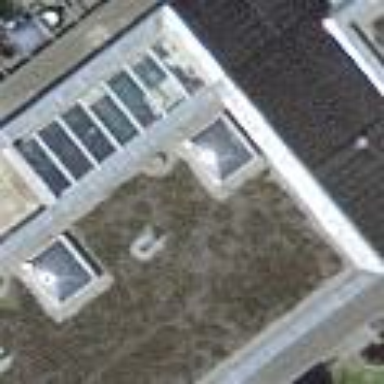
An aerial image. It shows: House with flat roof.